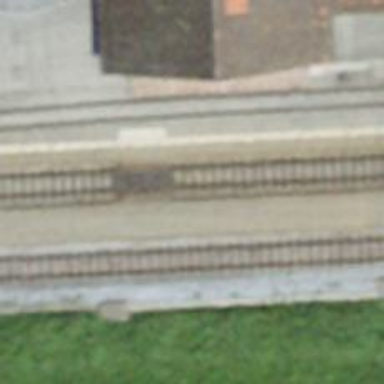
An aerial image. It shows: Narrow-gauge railway with electrified contact line.